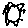
Label: sun